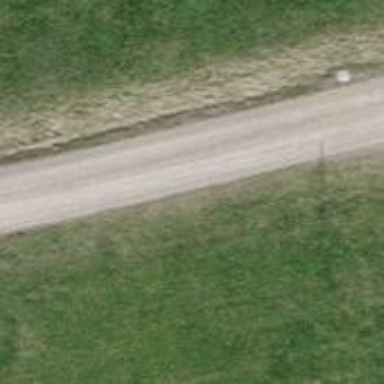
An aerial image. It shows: Pebblestone track with grade2 quality.